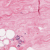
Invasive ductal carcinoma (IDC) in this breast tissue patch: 0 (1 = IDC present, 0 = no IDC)